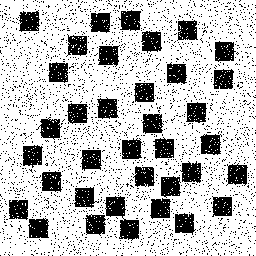
Squares: 36
Triangles: 0
Stars: 0
Total shapes: 36